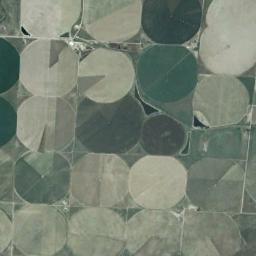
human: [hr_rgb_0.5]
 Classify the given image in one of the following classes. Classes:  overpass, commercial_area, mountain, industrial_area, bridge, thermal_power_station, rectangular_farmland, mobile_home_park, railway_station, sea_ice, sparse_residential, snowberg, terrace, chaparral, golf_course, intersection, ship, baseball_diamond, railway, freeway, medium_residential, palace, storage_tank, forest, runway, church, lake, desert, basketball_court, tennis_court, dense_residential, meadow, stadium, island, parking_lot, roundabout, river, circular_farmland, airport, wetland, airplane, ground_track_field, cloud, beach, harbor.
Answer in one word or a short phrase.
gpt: circular_farmland